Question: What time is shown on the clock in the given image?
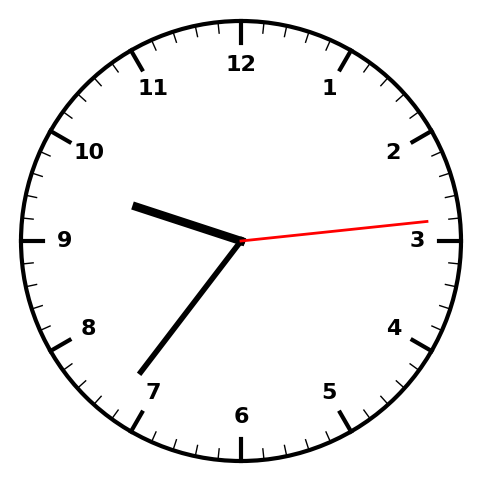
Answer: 09:36:14